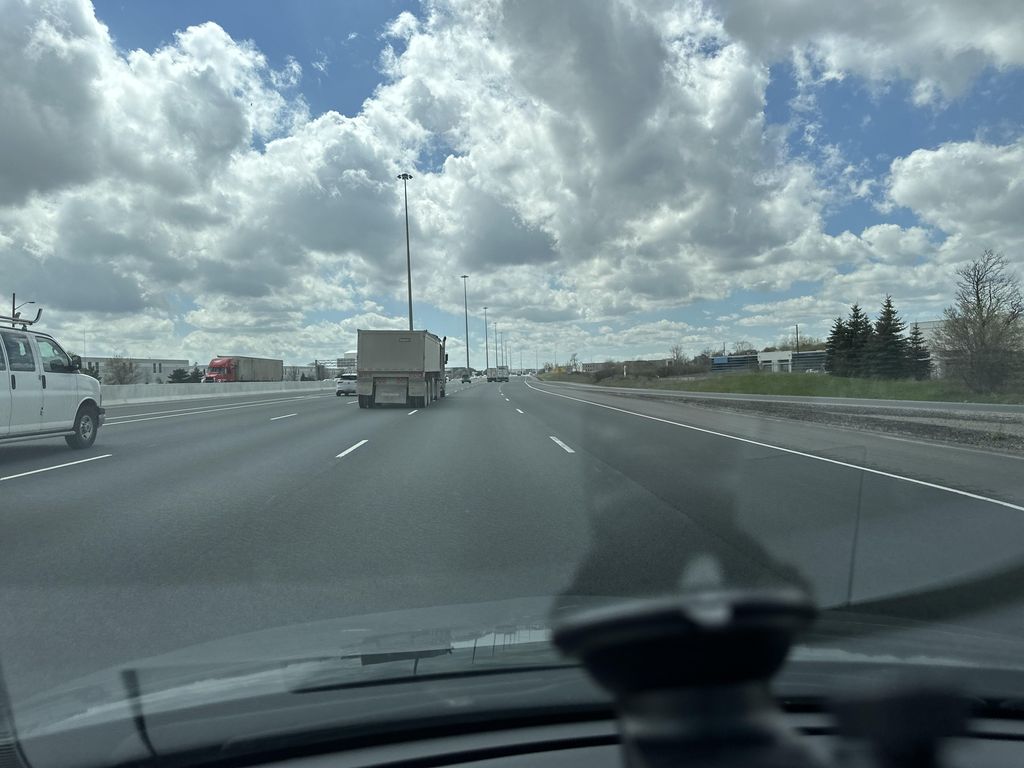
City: kitchener-waterloo